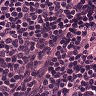
Metastatic tissue present: no